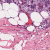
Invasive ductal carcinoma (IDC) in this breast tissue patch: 1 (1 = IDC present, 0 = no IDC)